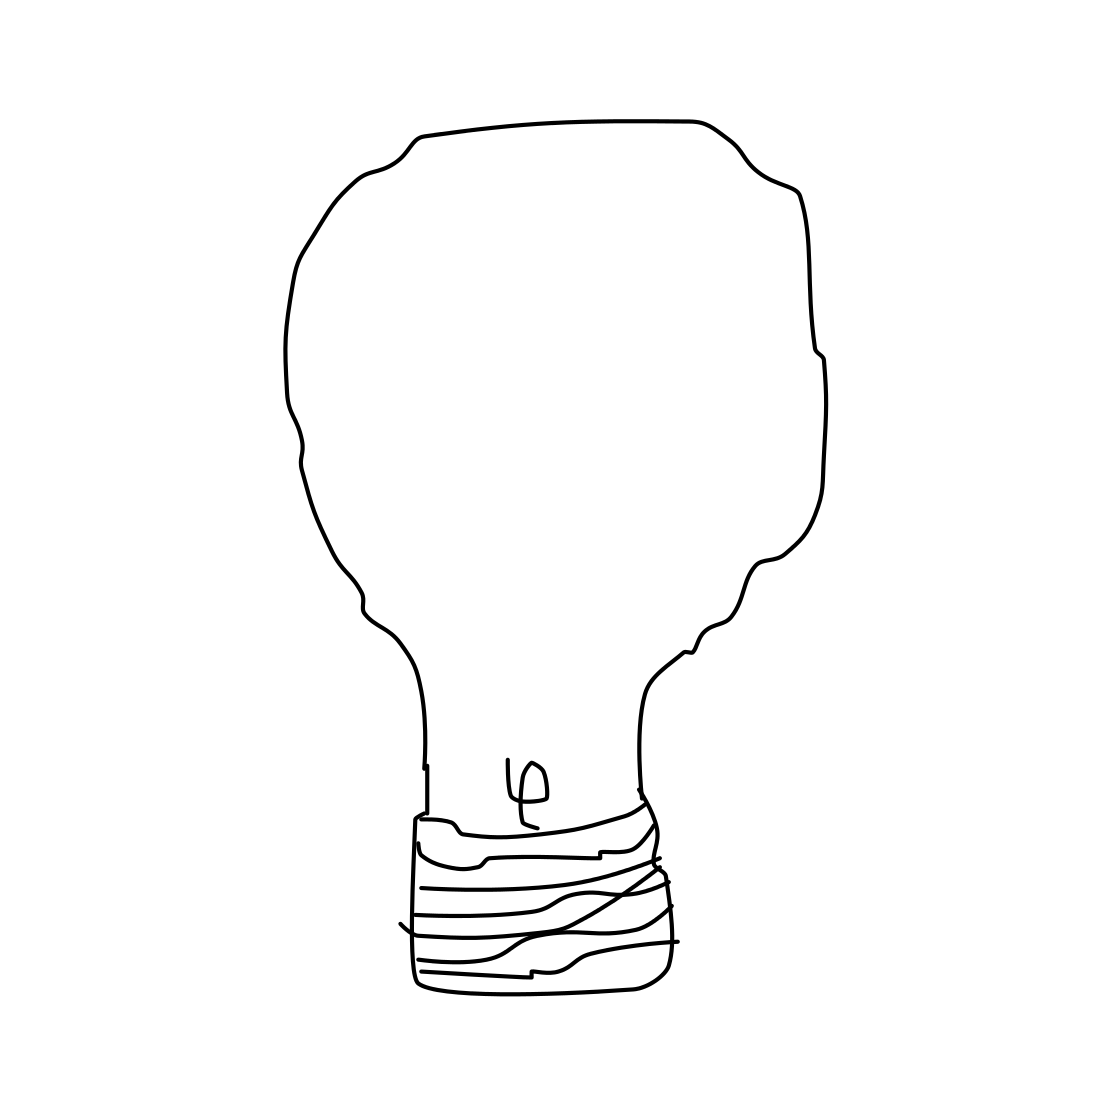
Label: lightbulb